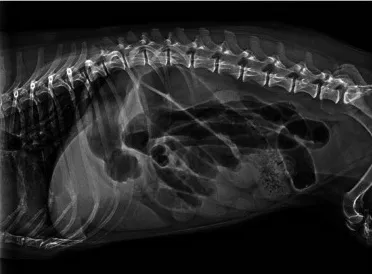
Radiographic peristaltic recovery. (A) Day 0 RLAT: severe generalized gaseous ileus, segmental luminal fluid, and luminal density consistent with functional and physical obstruction.
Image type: radiology (x_ray)